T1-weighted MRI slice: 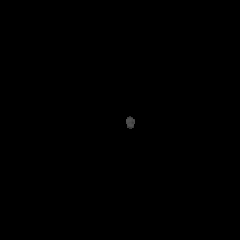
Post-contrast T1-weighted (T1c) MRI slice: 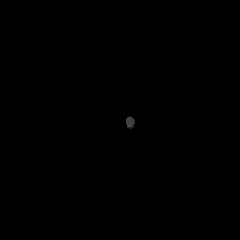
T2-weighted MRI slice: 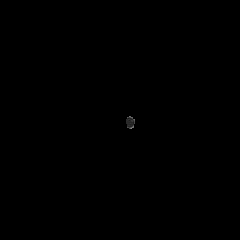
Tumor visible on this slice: no